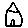
Label: house